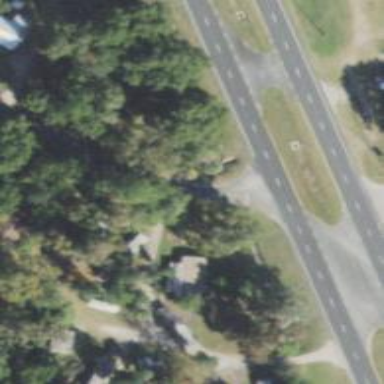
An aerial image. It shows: Abandoned road.